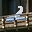
Label: 2